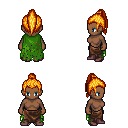
a pixel art fantasy rpg character, female body template, human, dark skin, green tattered cape, robe skirt, light blonde long topknot hairstyle, maroon shoes, four views (front, back, left, right), 2x2 character sprite sheet, small pixel art, hard edges, no anti-aliasing